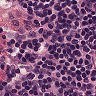
Metastatic tissue present: no